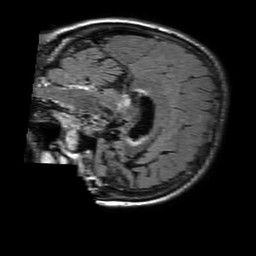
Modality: FLAIR
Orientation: sagittal
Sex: female
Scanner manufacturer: philips
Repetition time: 11 s
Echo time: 0.125 s